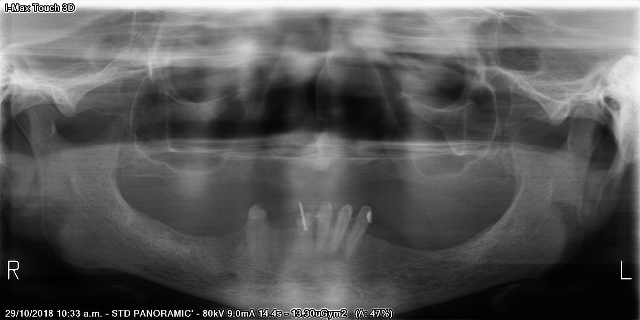
adult